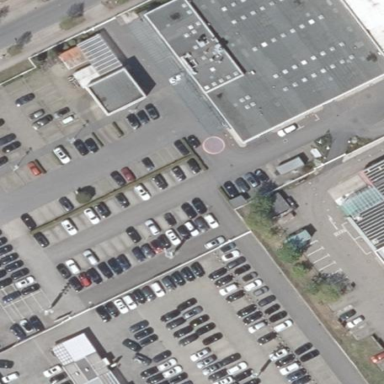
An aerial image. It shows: Car shop that provides both dealer and repair services.